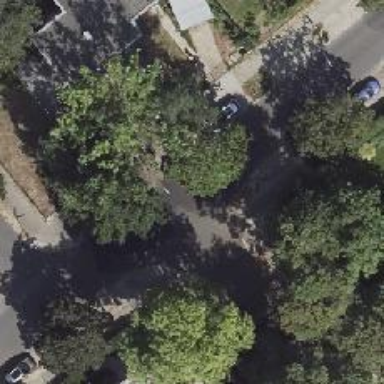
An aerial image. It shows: Residential road with asphalt surface and separate sidewalks. The parking orientation is parallel on both sides of the street.